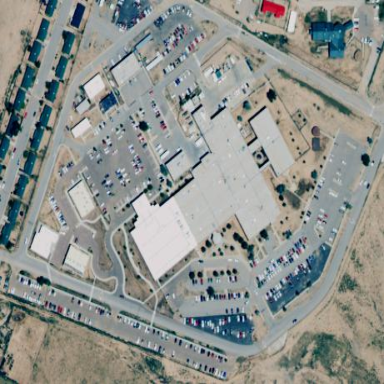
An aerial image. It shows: Healthcare facility identified as hospital.